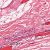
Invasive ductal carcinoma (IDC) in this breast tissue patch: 0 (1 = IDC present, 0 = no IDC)